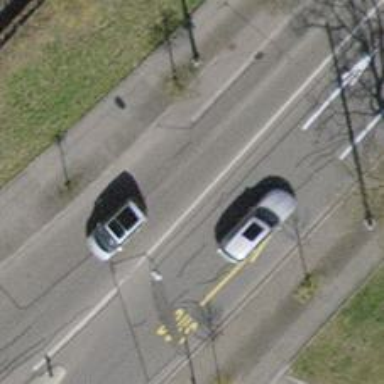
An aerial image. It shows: Primary highway with trolley wires overhead. The surface of the road is asphalt.